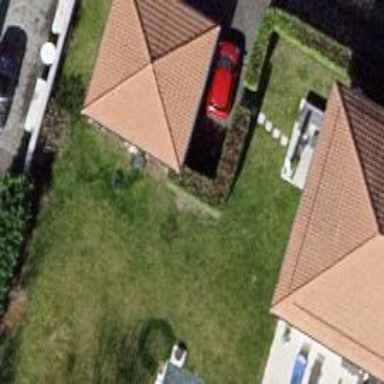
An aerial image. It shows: Garage.